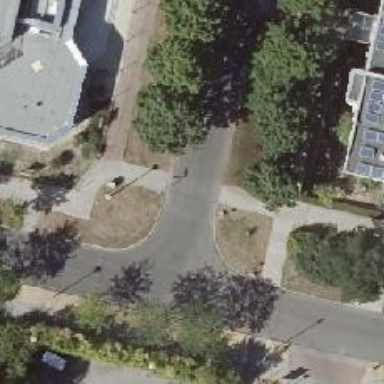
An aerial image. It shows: Residential road with asphalt surface and separate sidewalk.